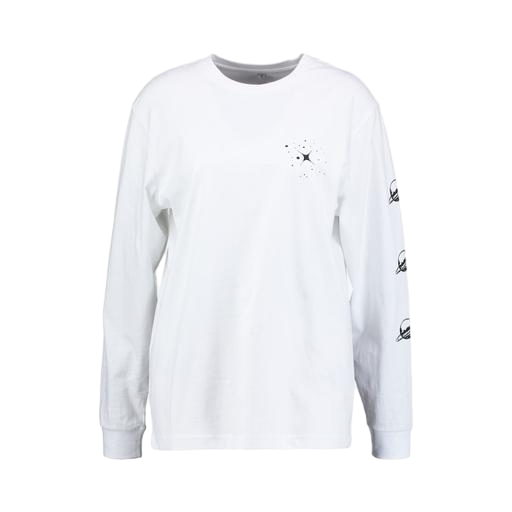
long-sleeve tee, ls tee, longsleeve t-shirt, white background